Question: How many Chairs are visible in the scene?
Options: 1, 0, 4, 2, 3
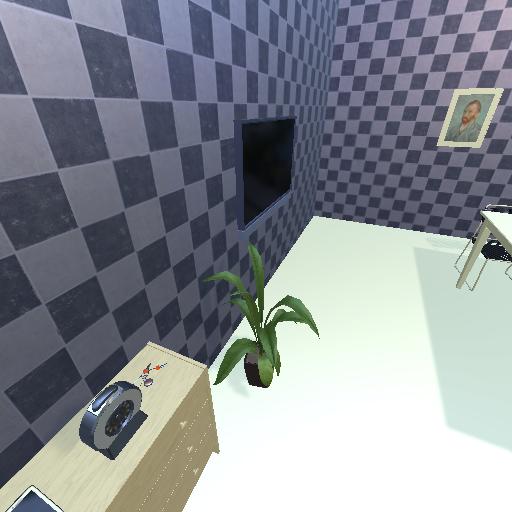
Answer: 1